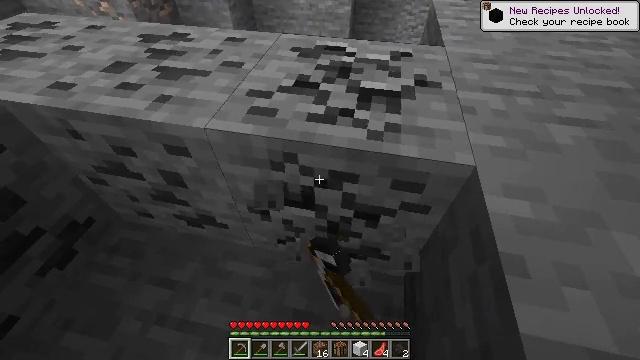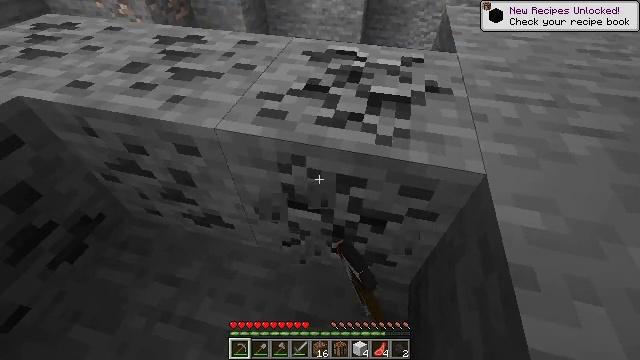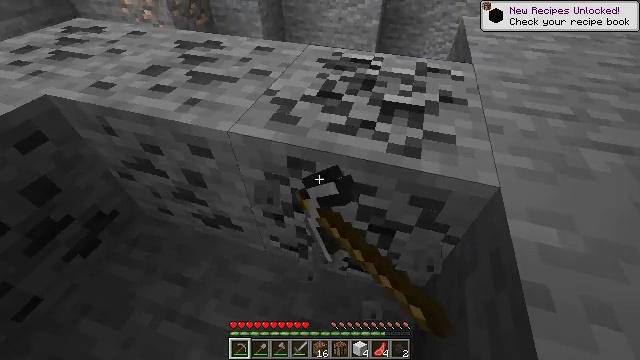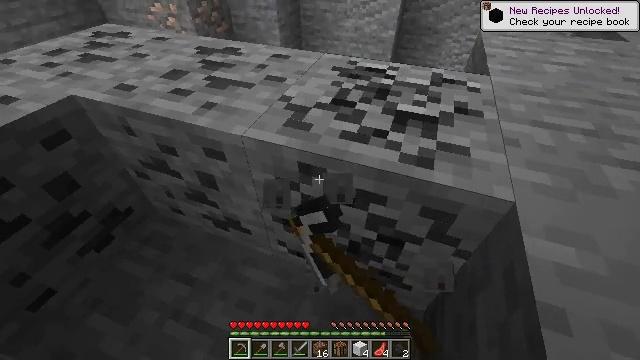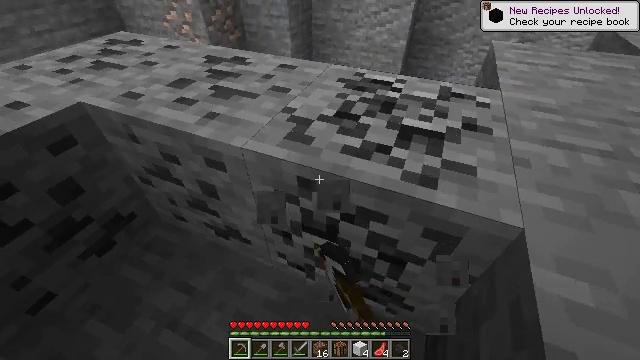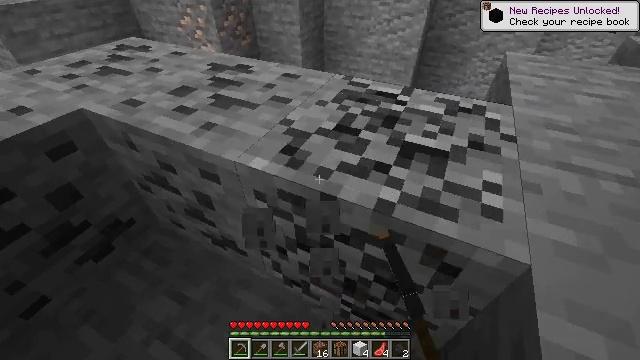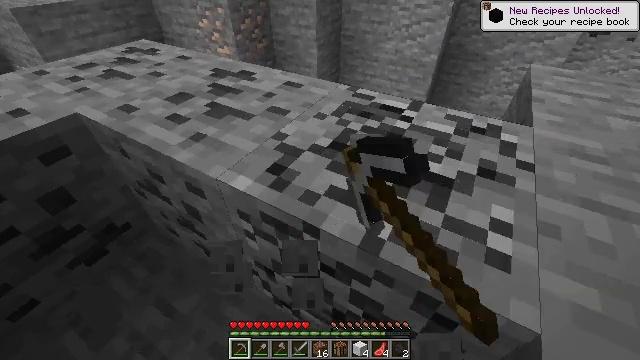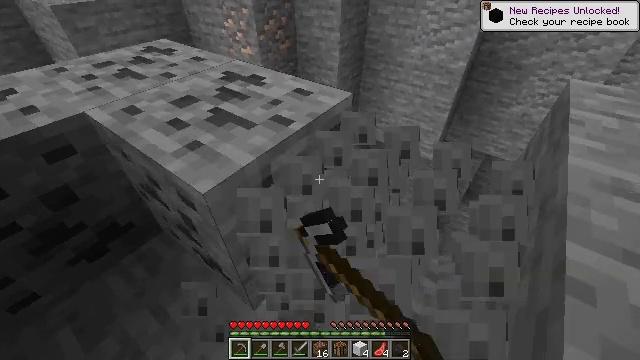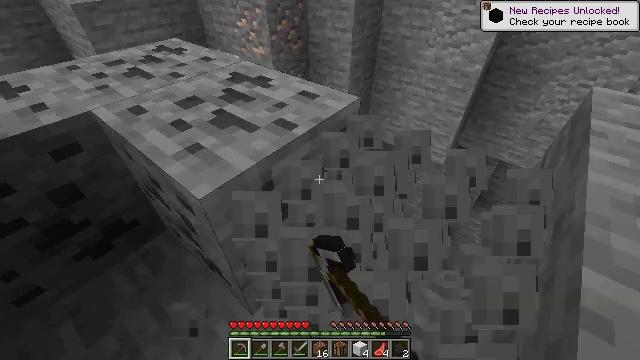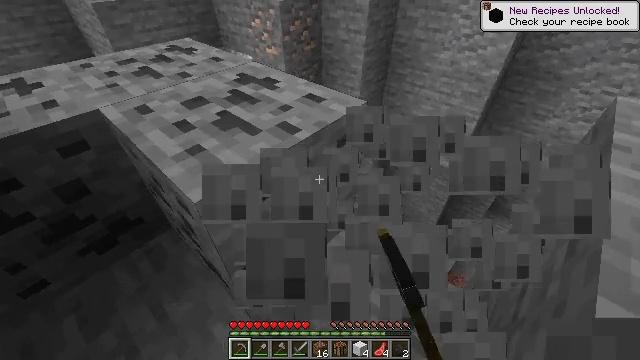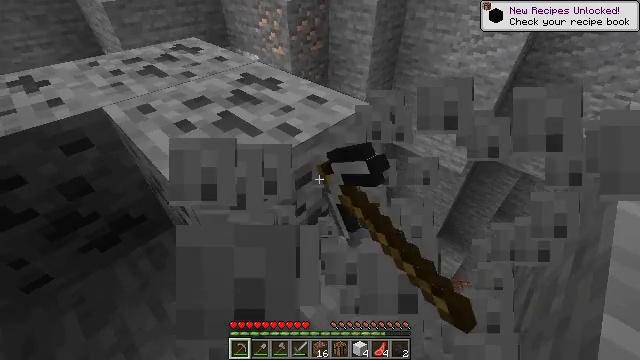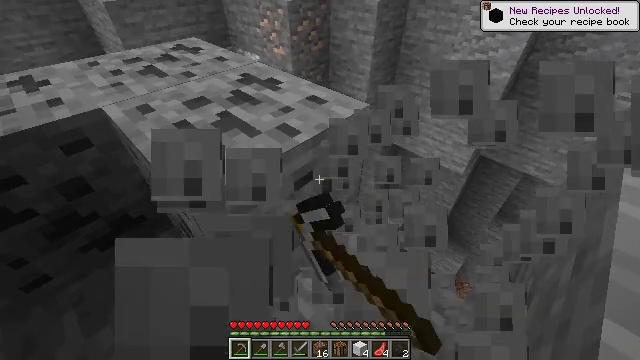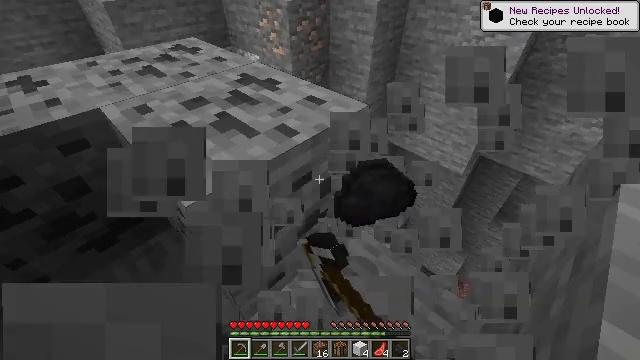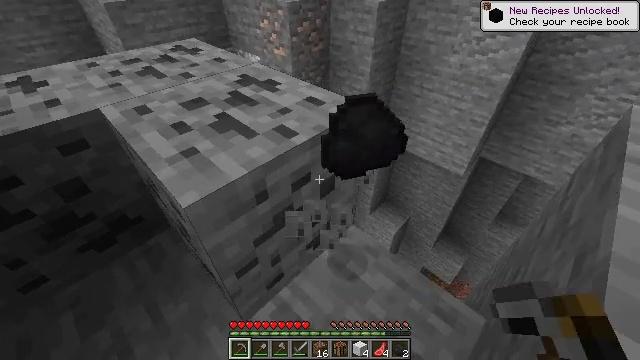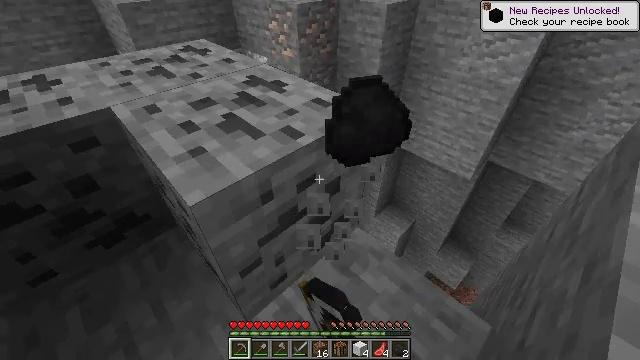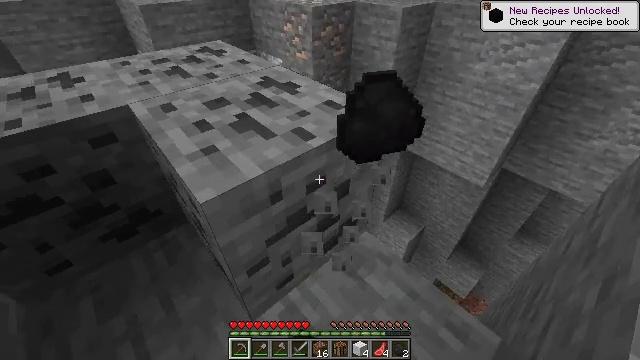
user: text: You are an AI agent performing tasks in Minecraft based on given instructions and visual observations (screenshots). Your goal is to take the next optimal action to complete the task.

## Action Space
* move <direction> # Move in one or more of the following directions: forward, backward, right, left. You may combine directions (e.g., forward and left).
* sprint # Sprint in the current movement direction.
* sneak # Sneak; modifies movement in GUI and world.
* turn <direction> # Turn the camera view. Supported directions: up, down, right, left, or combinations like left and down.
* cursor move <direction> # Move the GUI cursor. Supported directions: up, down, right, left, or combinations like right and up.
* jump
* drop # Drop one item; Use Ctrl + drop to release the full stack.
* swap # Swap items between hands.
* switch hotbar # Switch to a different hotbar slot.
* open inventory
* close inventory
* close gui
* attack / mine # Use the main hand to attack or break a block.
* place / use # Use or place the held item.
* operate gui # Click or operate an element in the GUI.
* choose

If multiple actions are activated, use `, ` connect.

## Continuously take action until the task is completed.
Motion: motion action
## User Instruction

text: Extract coal from the ore block.
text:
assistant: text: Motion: turn left, attack / mine
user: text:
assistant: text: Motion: turn left and up, attack / mine
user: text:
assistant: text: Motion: turn left and up, attack / mine
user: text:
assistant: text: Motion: move forward and move right, turn left and up, attack / mine
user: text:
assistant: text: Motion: move forward and move right, turn left, attack / mine
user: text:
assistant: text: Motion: move forward and move right, turn left, attack / mine
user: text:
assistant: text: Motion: move forward and move right, turn left, attack / mine
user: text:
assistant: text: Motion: turn left, attack / mine
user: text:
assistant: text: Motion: turn left, attack / mine
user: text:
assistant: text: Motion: turn left, attack / mine
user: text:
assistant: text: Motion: attack / mine
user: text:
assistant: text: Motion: attack / mine
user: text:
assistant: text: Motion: attack / mine
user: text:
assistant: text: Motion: turn left, attack / mine
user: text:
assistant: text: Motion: turn left, attack / mine
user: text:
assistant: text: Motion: turn left, attack / mine
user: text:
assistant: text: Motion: turn left, attack / mine
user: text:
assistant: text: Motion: turn left, attack / mine
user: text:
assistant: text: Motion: move forward and move right, turn left, attack / mine
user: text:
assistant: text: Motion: move forward and move right, turn left, attack / mine
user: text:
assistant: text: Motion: move forward and move right, turn left, attack / mine
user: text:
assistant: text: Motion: turn left, attack / mine
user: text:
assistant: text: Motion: turn left, attack / mine
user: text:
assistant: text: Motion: turn left, attack / mine
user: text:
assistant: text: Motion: turn left, attack / mine
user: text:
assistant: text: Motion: attack / mine
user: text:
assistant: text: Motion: attack / mine
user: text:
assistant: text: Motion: attack / mine
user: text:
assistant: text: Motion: attack / mine
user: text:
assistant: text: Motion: attack / mine